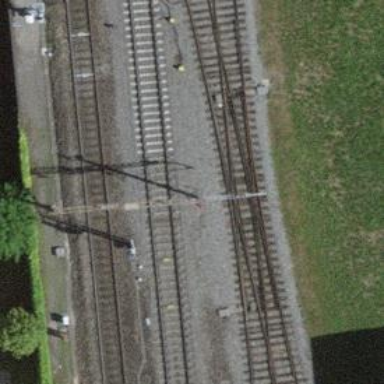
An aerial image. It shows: Railway switch.